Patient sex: M
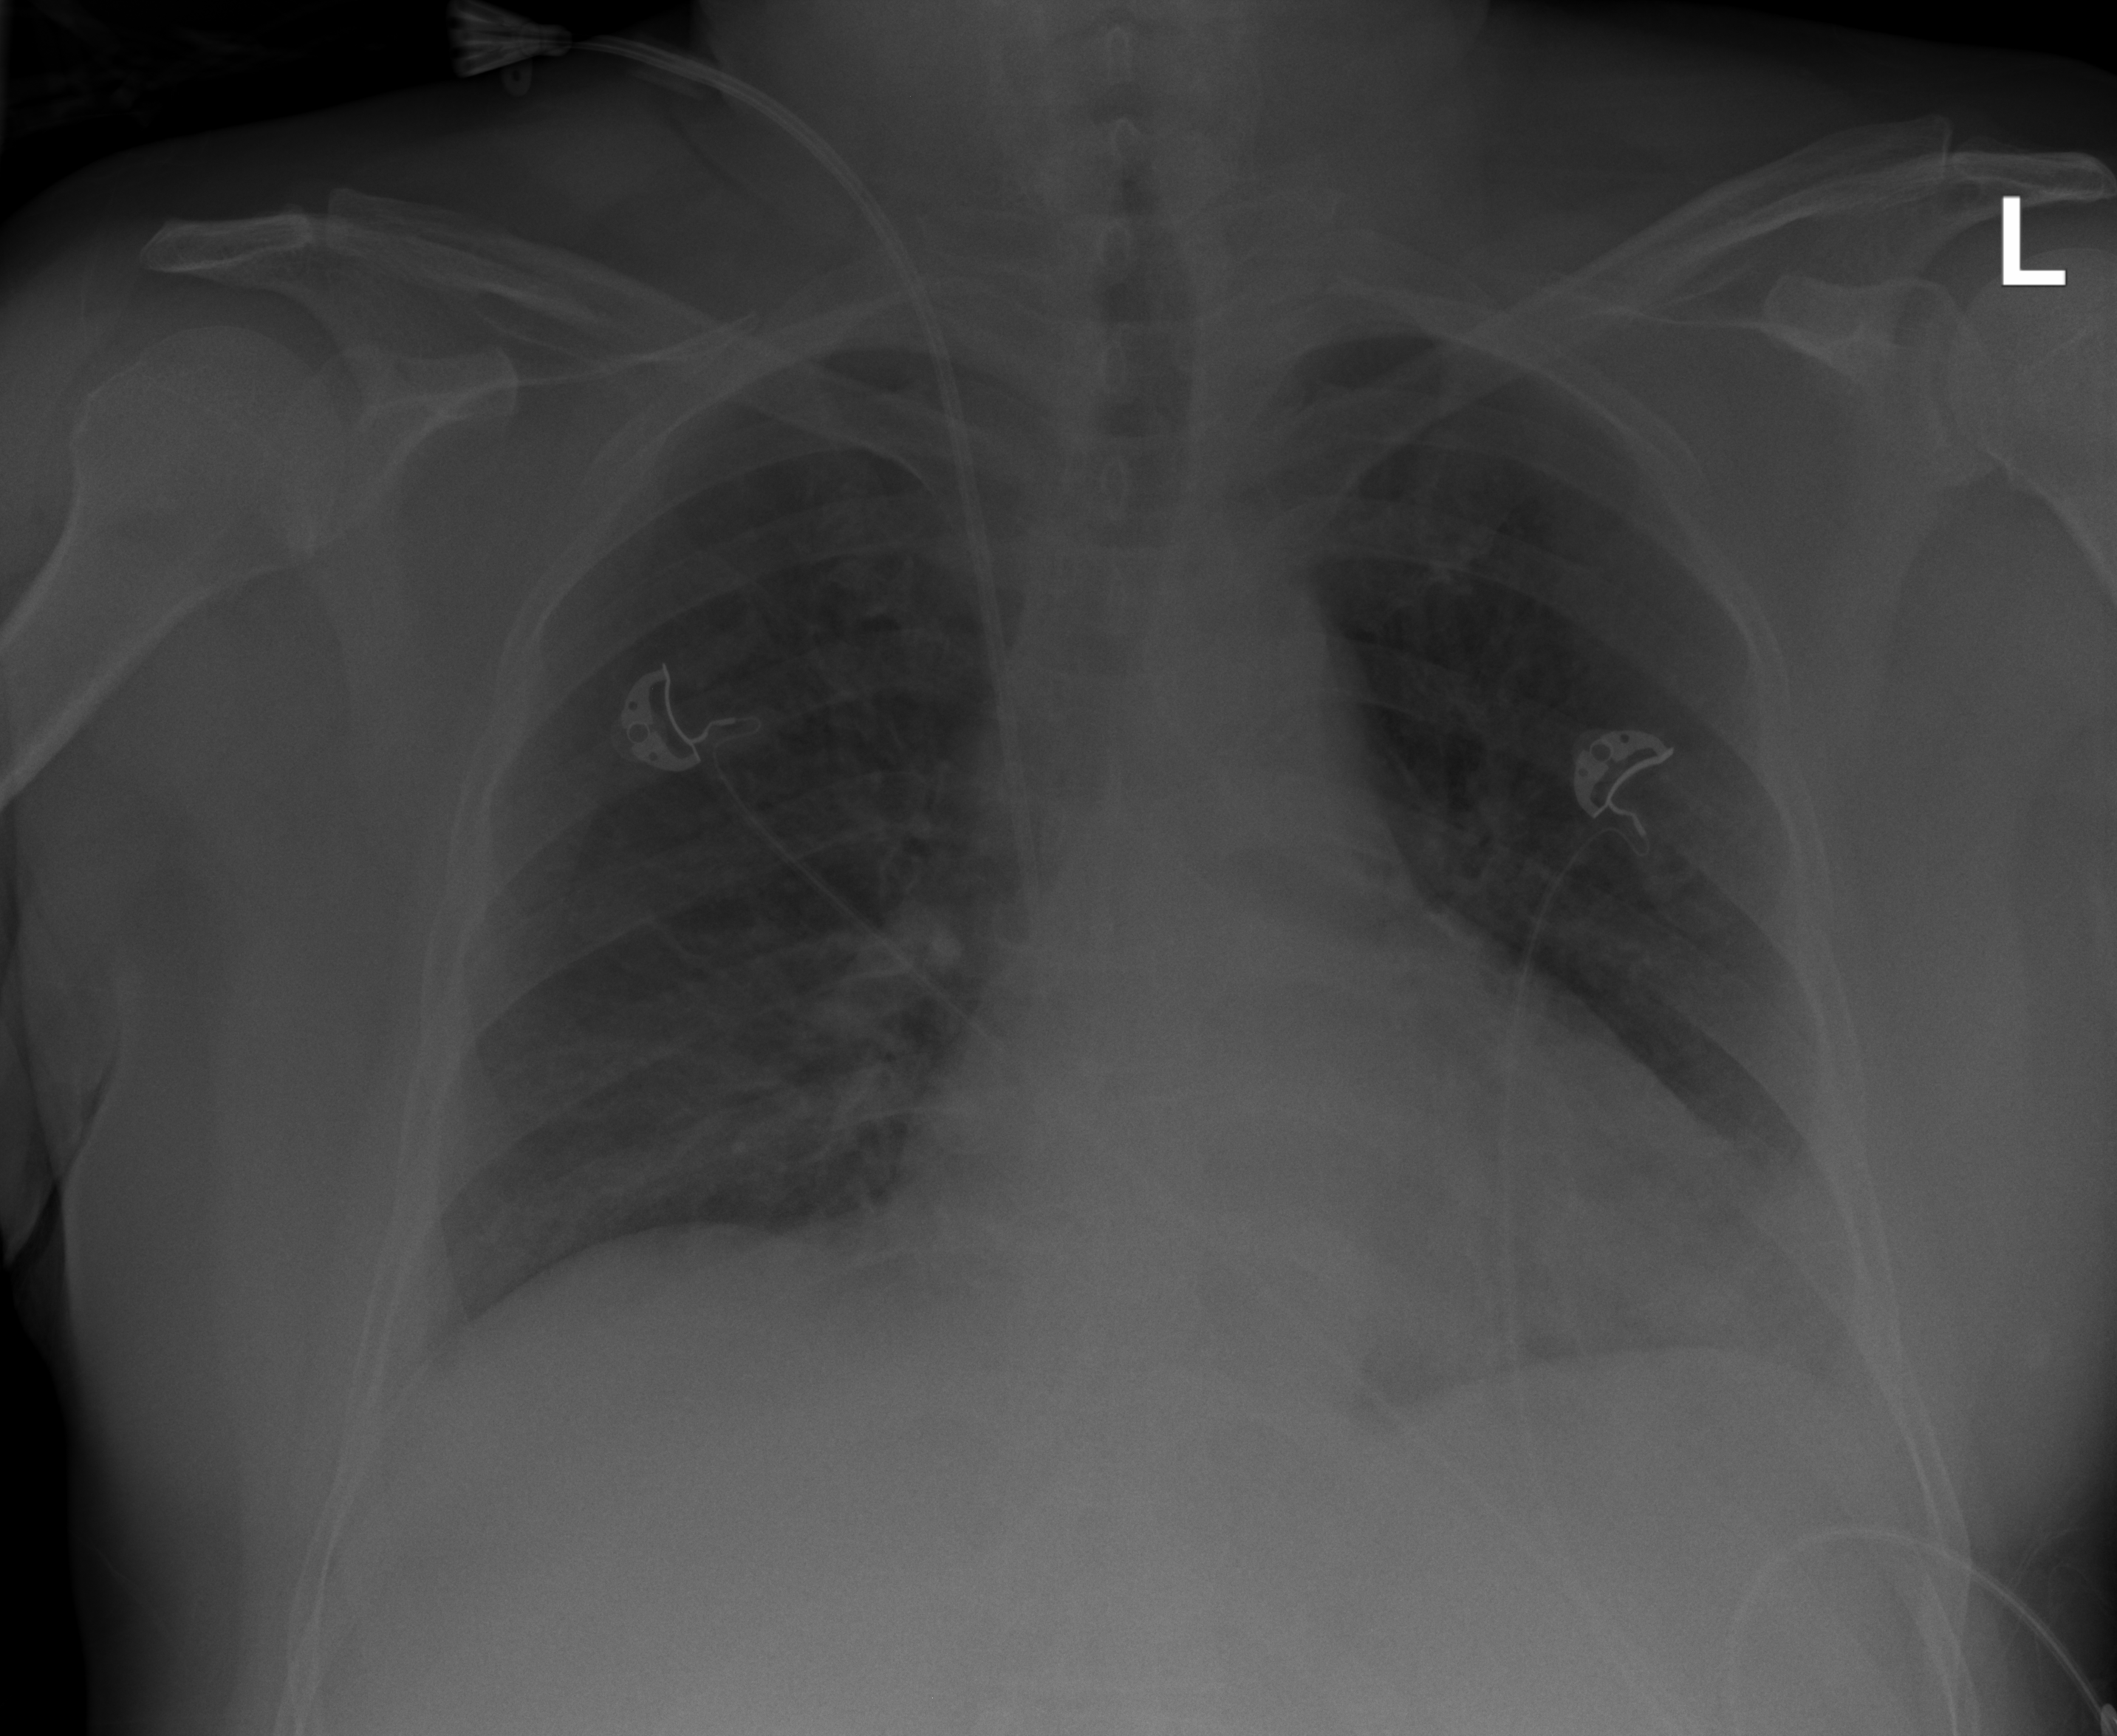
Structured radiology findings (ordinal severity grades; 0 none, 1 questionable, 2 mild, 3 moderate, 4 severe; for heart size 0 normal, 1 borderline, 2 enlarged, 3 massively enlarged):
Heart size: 2
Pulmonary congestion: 2
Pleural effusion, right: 1
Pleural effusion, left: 1
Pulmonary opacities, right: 0
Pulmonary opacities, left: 0
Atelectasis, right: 0
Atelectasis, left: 1